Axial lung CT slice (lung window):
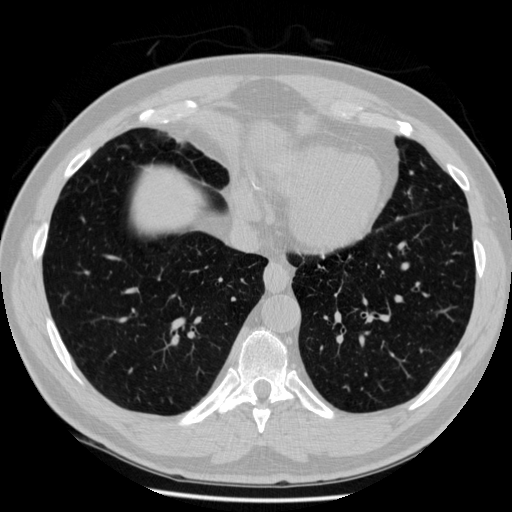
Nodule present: no